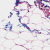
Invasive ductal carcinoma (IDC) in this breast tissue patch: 0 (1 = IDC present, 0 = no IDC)